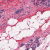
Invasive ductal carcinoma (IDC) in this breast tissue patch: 0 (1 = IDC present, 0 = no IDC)